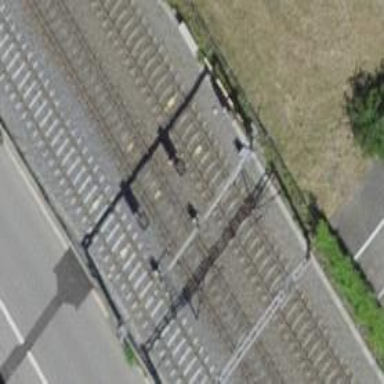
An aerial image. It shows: Single-track railway with electrified contact lines.